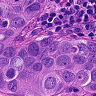
Metastatic tissue present: yes